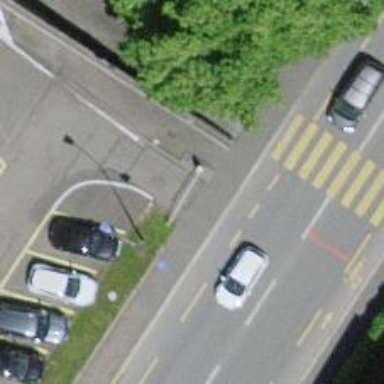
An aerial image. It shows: Lift gate barrier.